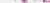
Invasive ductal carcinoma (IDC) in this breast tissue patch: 0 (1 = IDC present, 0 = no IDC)